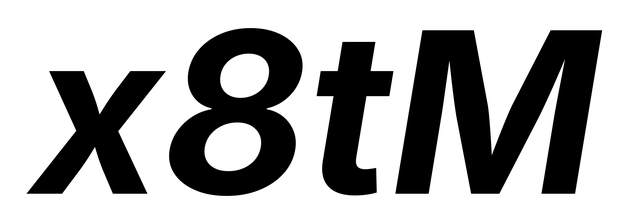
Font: Inter-Italic_Bold_Italic